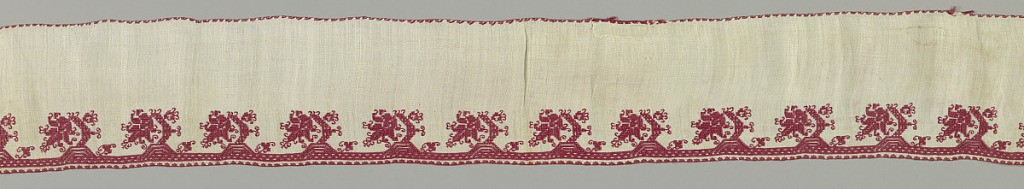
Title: Border
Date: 17th century
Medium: silk on linen Technique: embroidered
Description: Long narrow border with a pattern of stylized plants at one edge in a row. In red silk on linen.